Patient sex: F
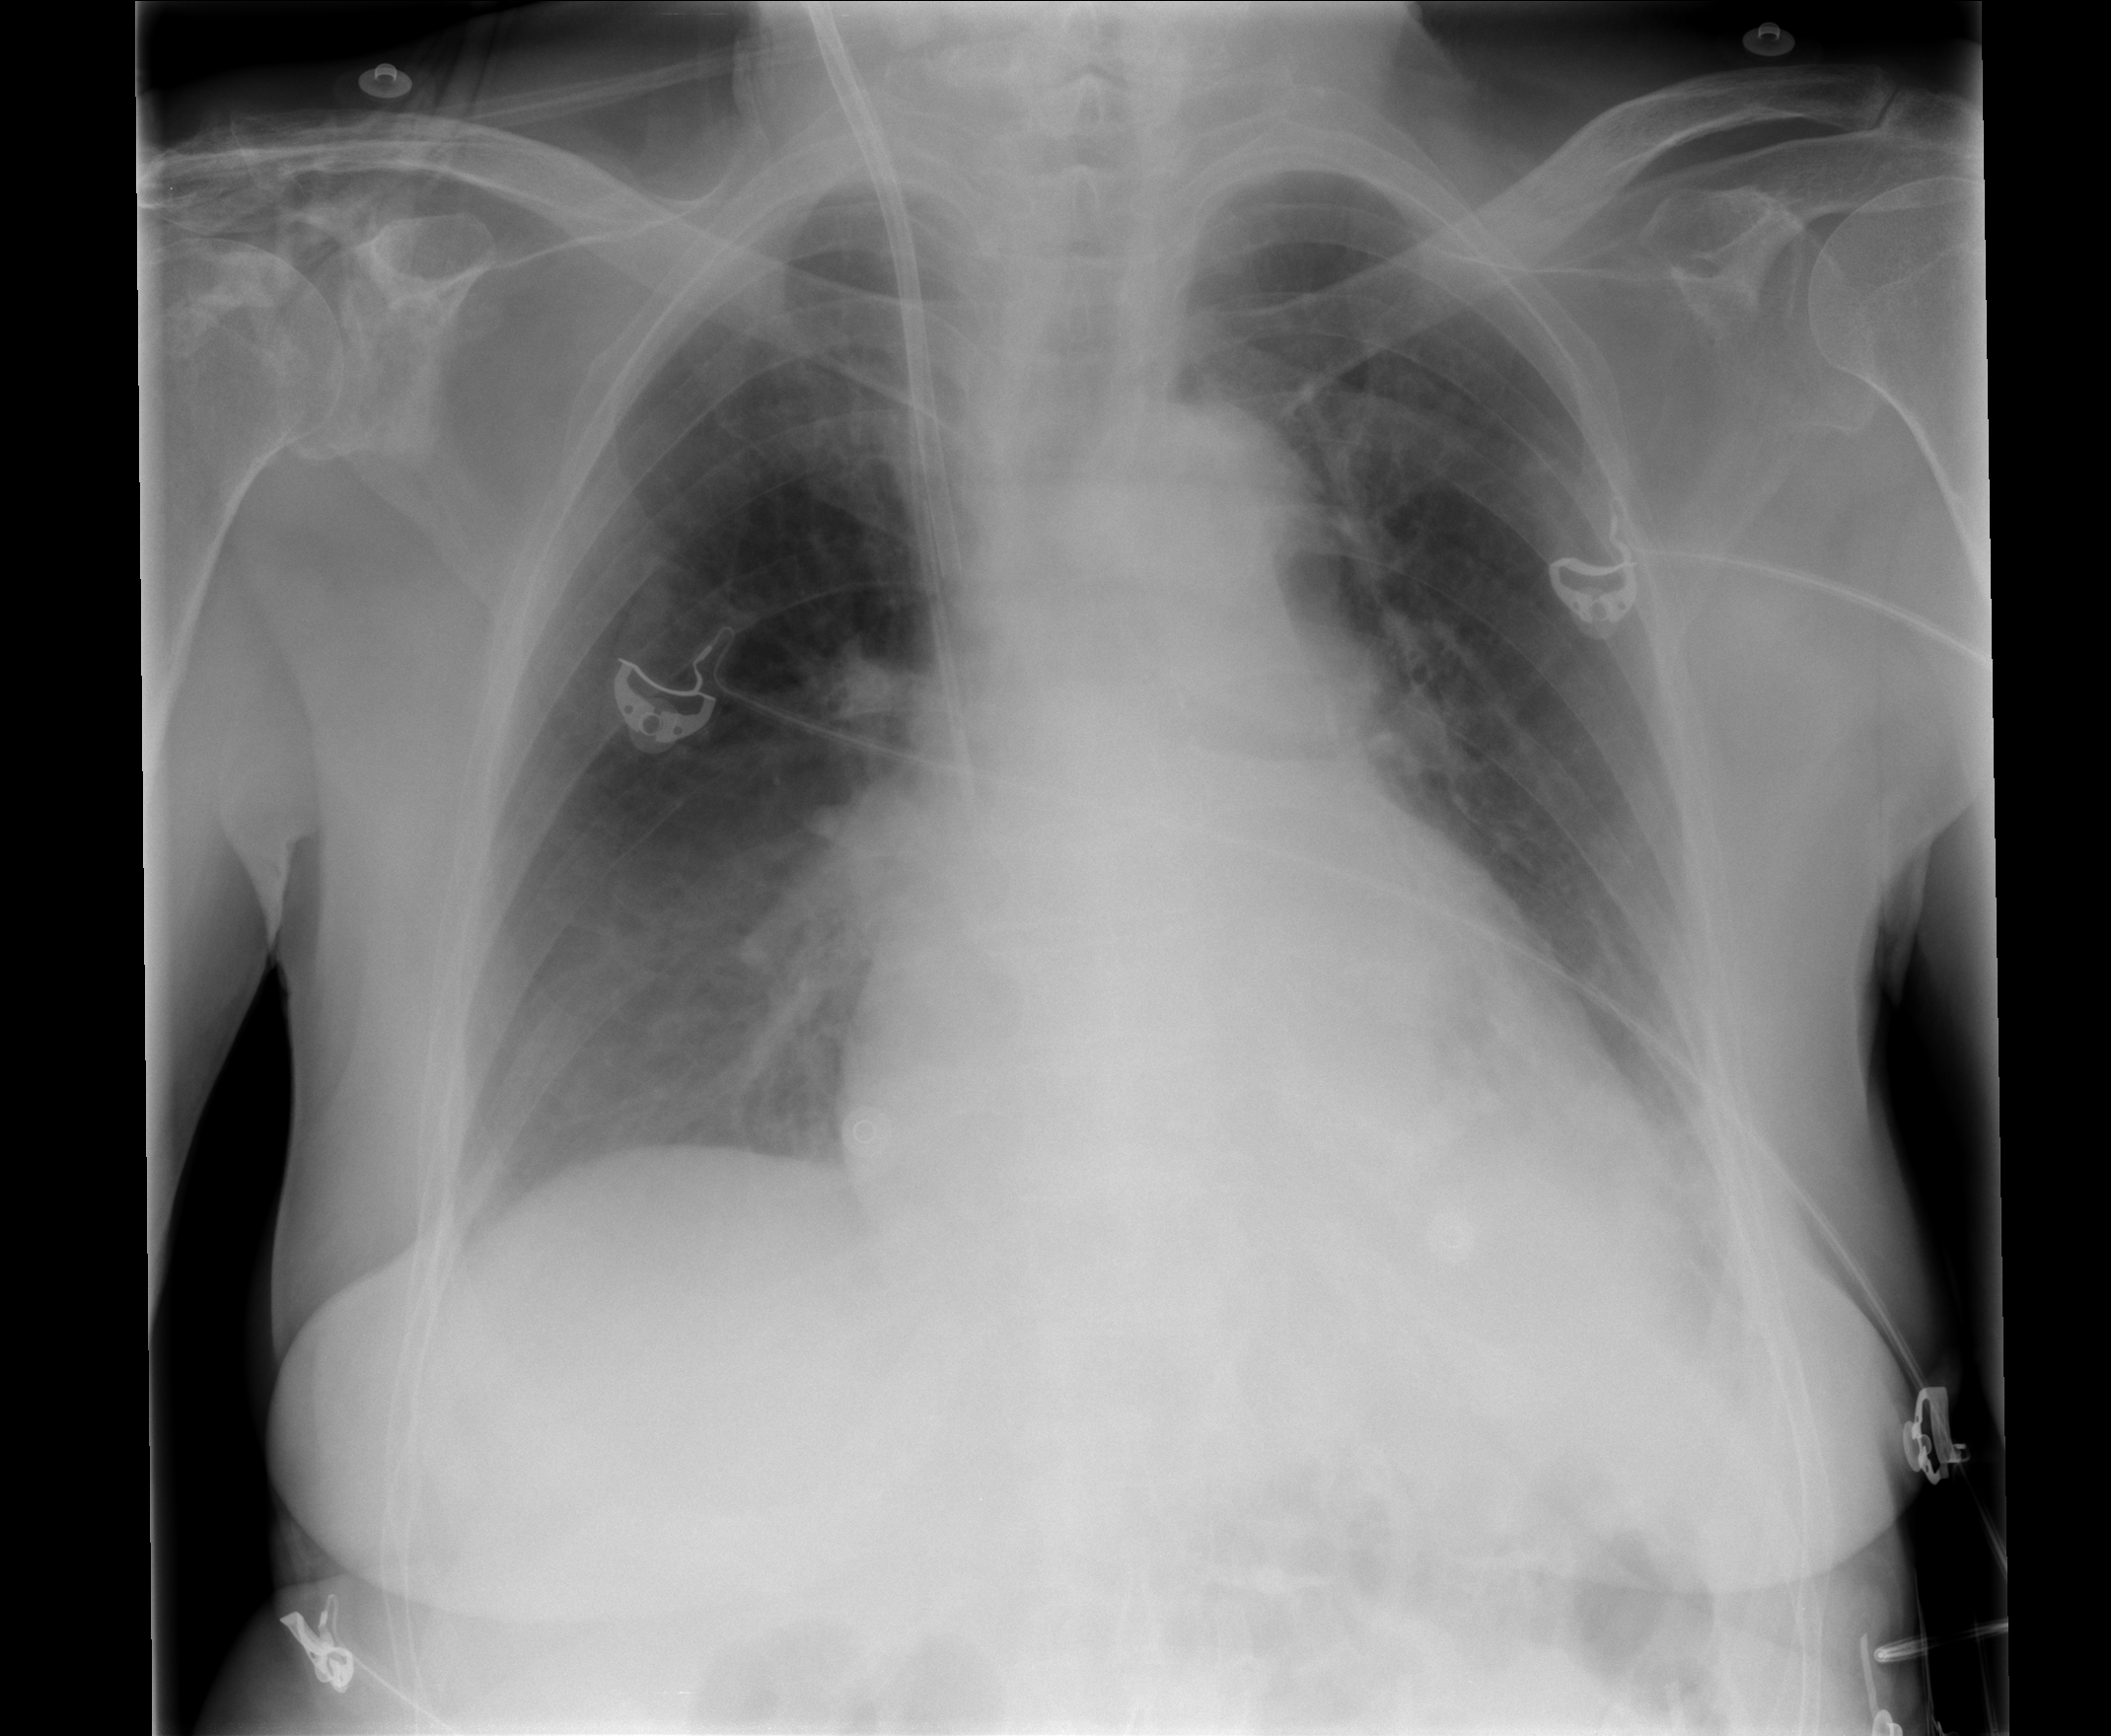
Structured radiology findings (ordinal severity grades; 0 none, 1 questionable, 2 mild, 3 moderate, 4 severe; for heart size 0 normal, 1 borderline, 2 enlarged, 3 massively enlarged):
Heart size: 2
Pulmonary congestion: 0
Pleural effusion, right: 0
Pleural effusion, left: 2
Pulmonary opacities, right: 0
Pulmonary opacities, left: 0
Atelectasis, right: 0
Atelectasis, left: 2